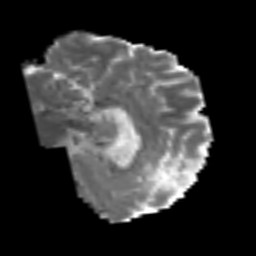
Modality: MD
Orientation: sagittal
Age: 56
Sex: male
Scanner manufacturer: siemens
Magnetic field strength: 3 T
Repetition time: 6.1 s
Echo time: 0.101 s